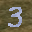
Label: 3